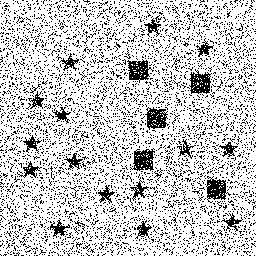
Squares: 5
Triangles: 0
Stars: 15
Total shapes: 20